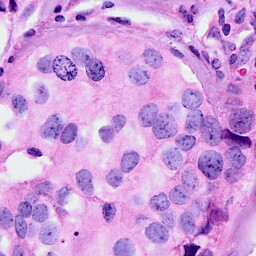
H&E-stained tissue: Breast